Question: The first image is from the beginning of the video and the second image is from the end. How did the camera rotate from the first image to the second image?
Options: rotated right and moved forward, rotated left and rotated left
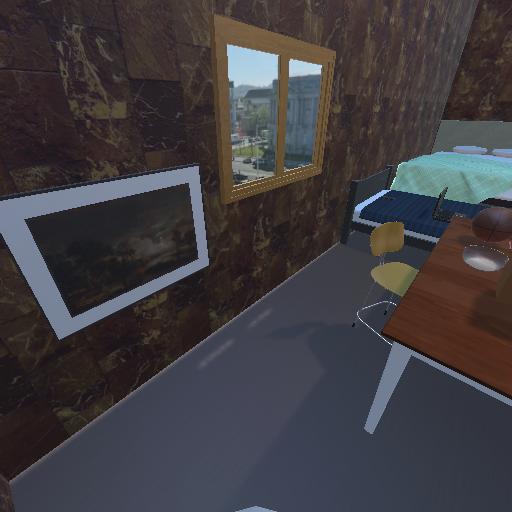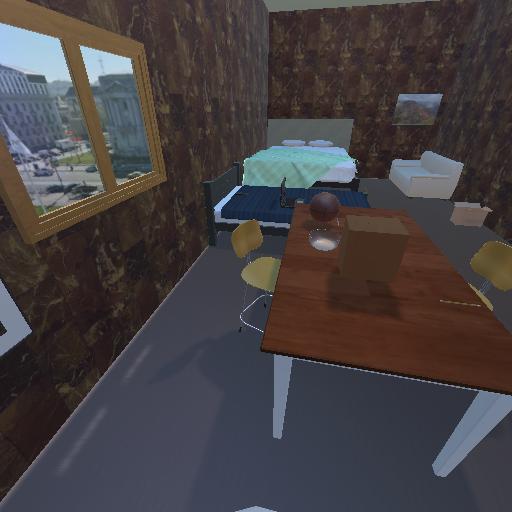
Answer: rotated right and moved forward